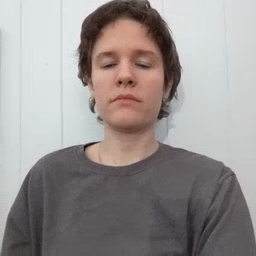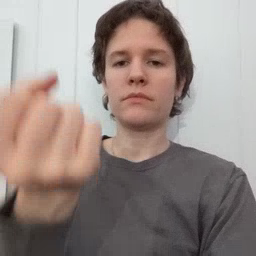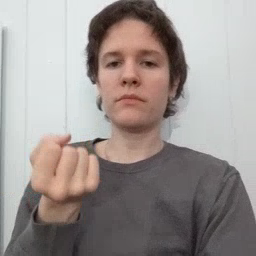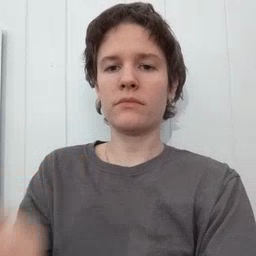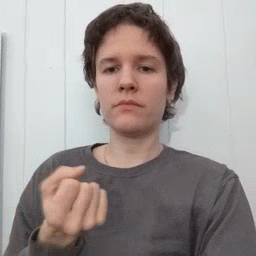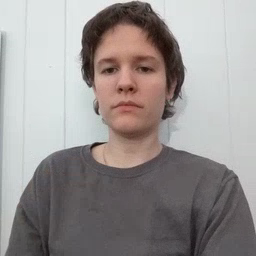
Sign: drawer